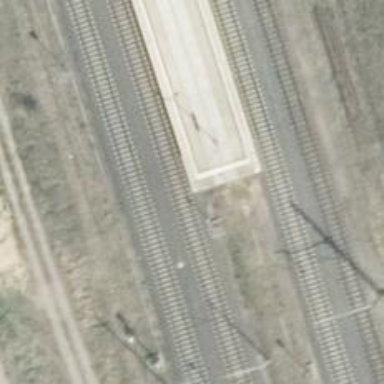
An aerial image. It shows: Platform edge at railway station.